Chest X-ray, PA view. Patient: 68 years old, sex M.
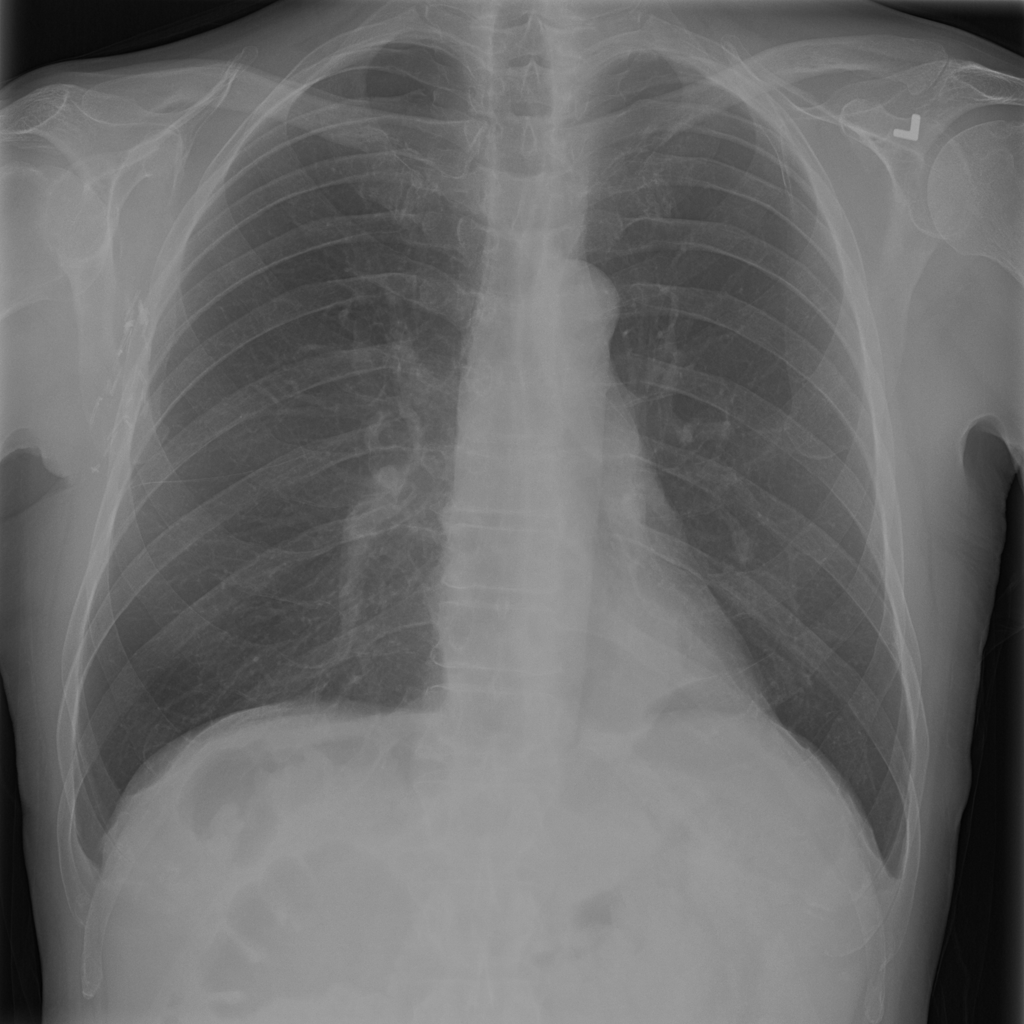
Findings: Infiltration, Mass